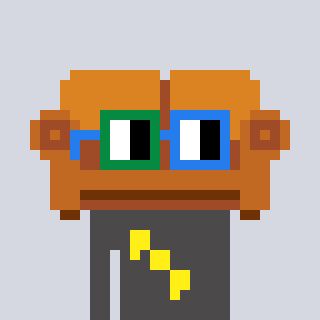
a pixel art character with square green and blue glasses, a couch-shaped head and a grayscale-colored body on a cool background